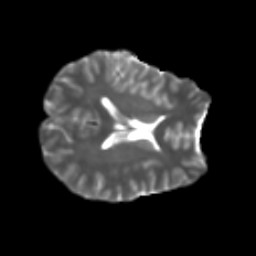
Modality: T2w
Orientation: axial
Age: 27
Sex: female
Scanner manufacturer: ge
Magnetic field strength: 3 T
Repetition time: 7.8 s
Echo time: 0.0606 s